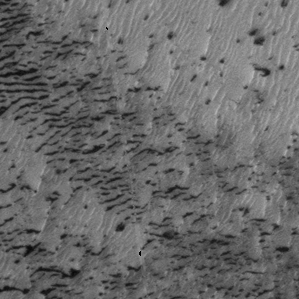
Label: frost